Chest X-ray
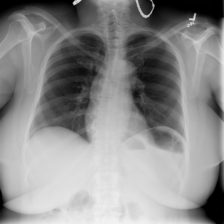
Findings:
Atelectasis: negative
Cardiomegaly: negative
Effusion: negative
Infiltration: negative
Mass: negative
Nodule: negative
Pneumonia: negative
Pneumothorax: negative
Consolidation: negative
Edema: negative
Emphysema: negative
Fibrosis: negative
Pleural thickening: negative
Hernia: negative